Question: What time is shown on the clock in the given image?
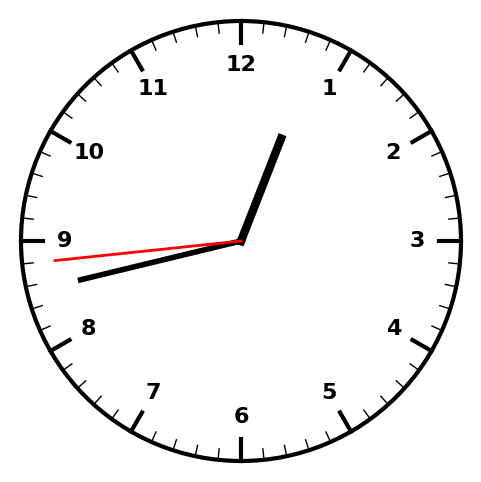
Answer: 12:42:44